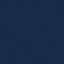
Land use / land cover class: SeaLake